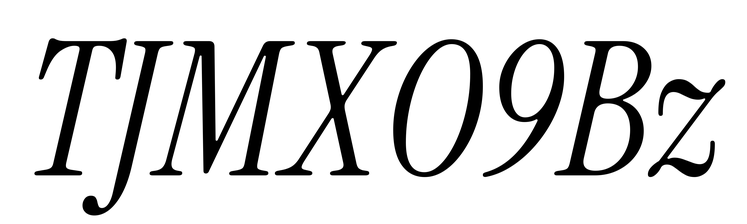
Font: InstrumentSerif-Italic